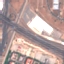
Land use / land cover class: Highway